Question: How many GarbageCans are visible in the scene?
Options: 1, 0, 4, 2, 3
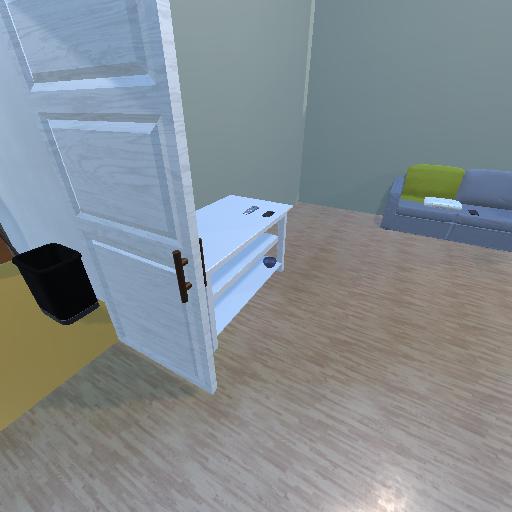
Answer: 1